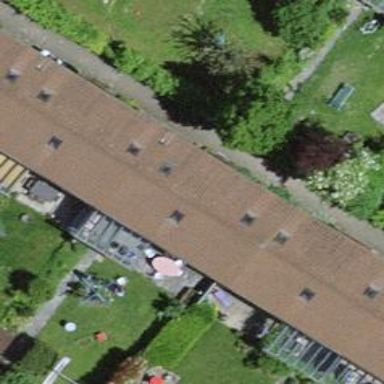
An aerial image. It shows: Terrace building.